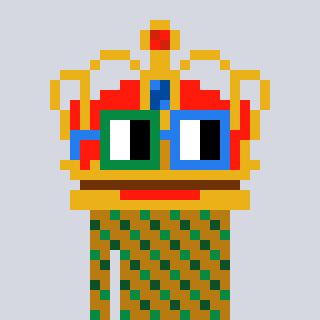
a pixel art character with square green and blue glasses, a crown-shaped head and a gold-colored body on a cool background